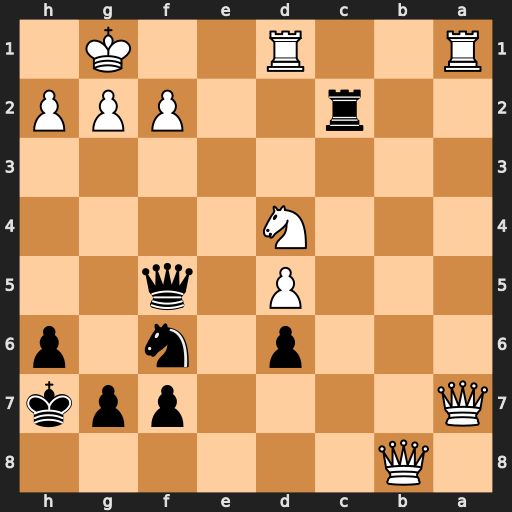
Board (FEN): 1Q6/Q4ppk/3p1n1p/3P1q2/3N4/8/2r2PPP/R2R2K1
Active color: b
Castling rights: -
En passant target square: -
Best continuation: Qxf2+ Kh1 Qxg2#